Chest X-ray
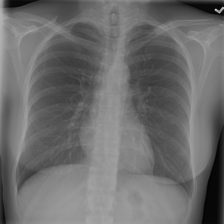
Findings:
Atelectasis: negative
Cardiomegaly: negative
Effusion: negative
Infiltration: negative
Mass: negative
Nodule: negative
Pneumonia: negative
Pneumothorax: negative
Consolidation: negative
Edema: negative
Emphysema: negative
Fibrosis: negative
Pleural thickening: negative
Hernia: negative